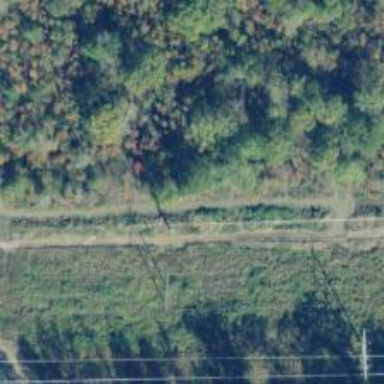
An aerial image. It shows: Power pole.